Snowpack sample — Buffalo Mountain, Silverthorne, Colorado, USA (1/25/25, 10:11 AM MST)
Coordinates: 39.6222, -106.1139
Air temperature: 22 °F
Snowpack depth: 110 cm
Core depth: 30 cm
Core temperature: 42.8 °F
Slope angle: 12°, slope face: 102°
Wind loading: high
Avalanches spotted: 0
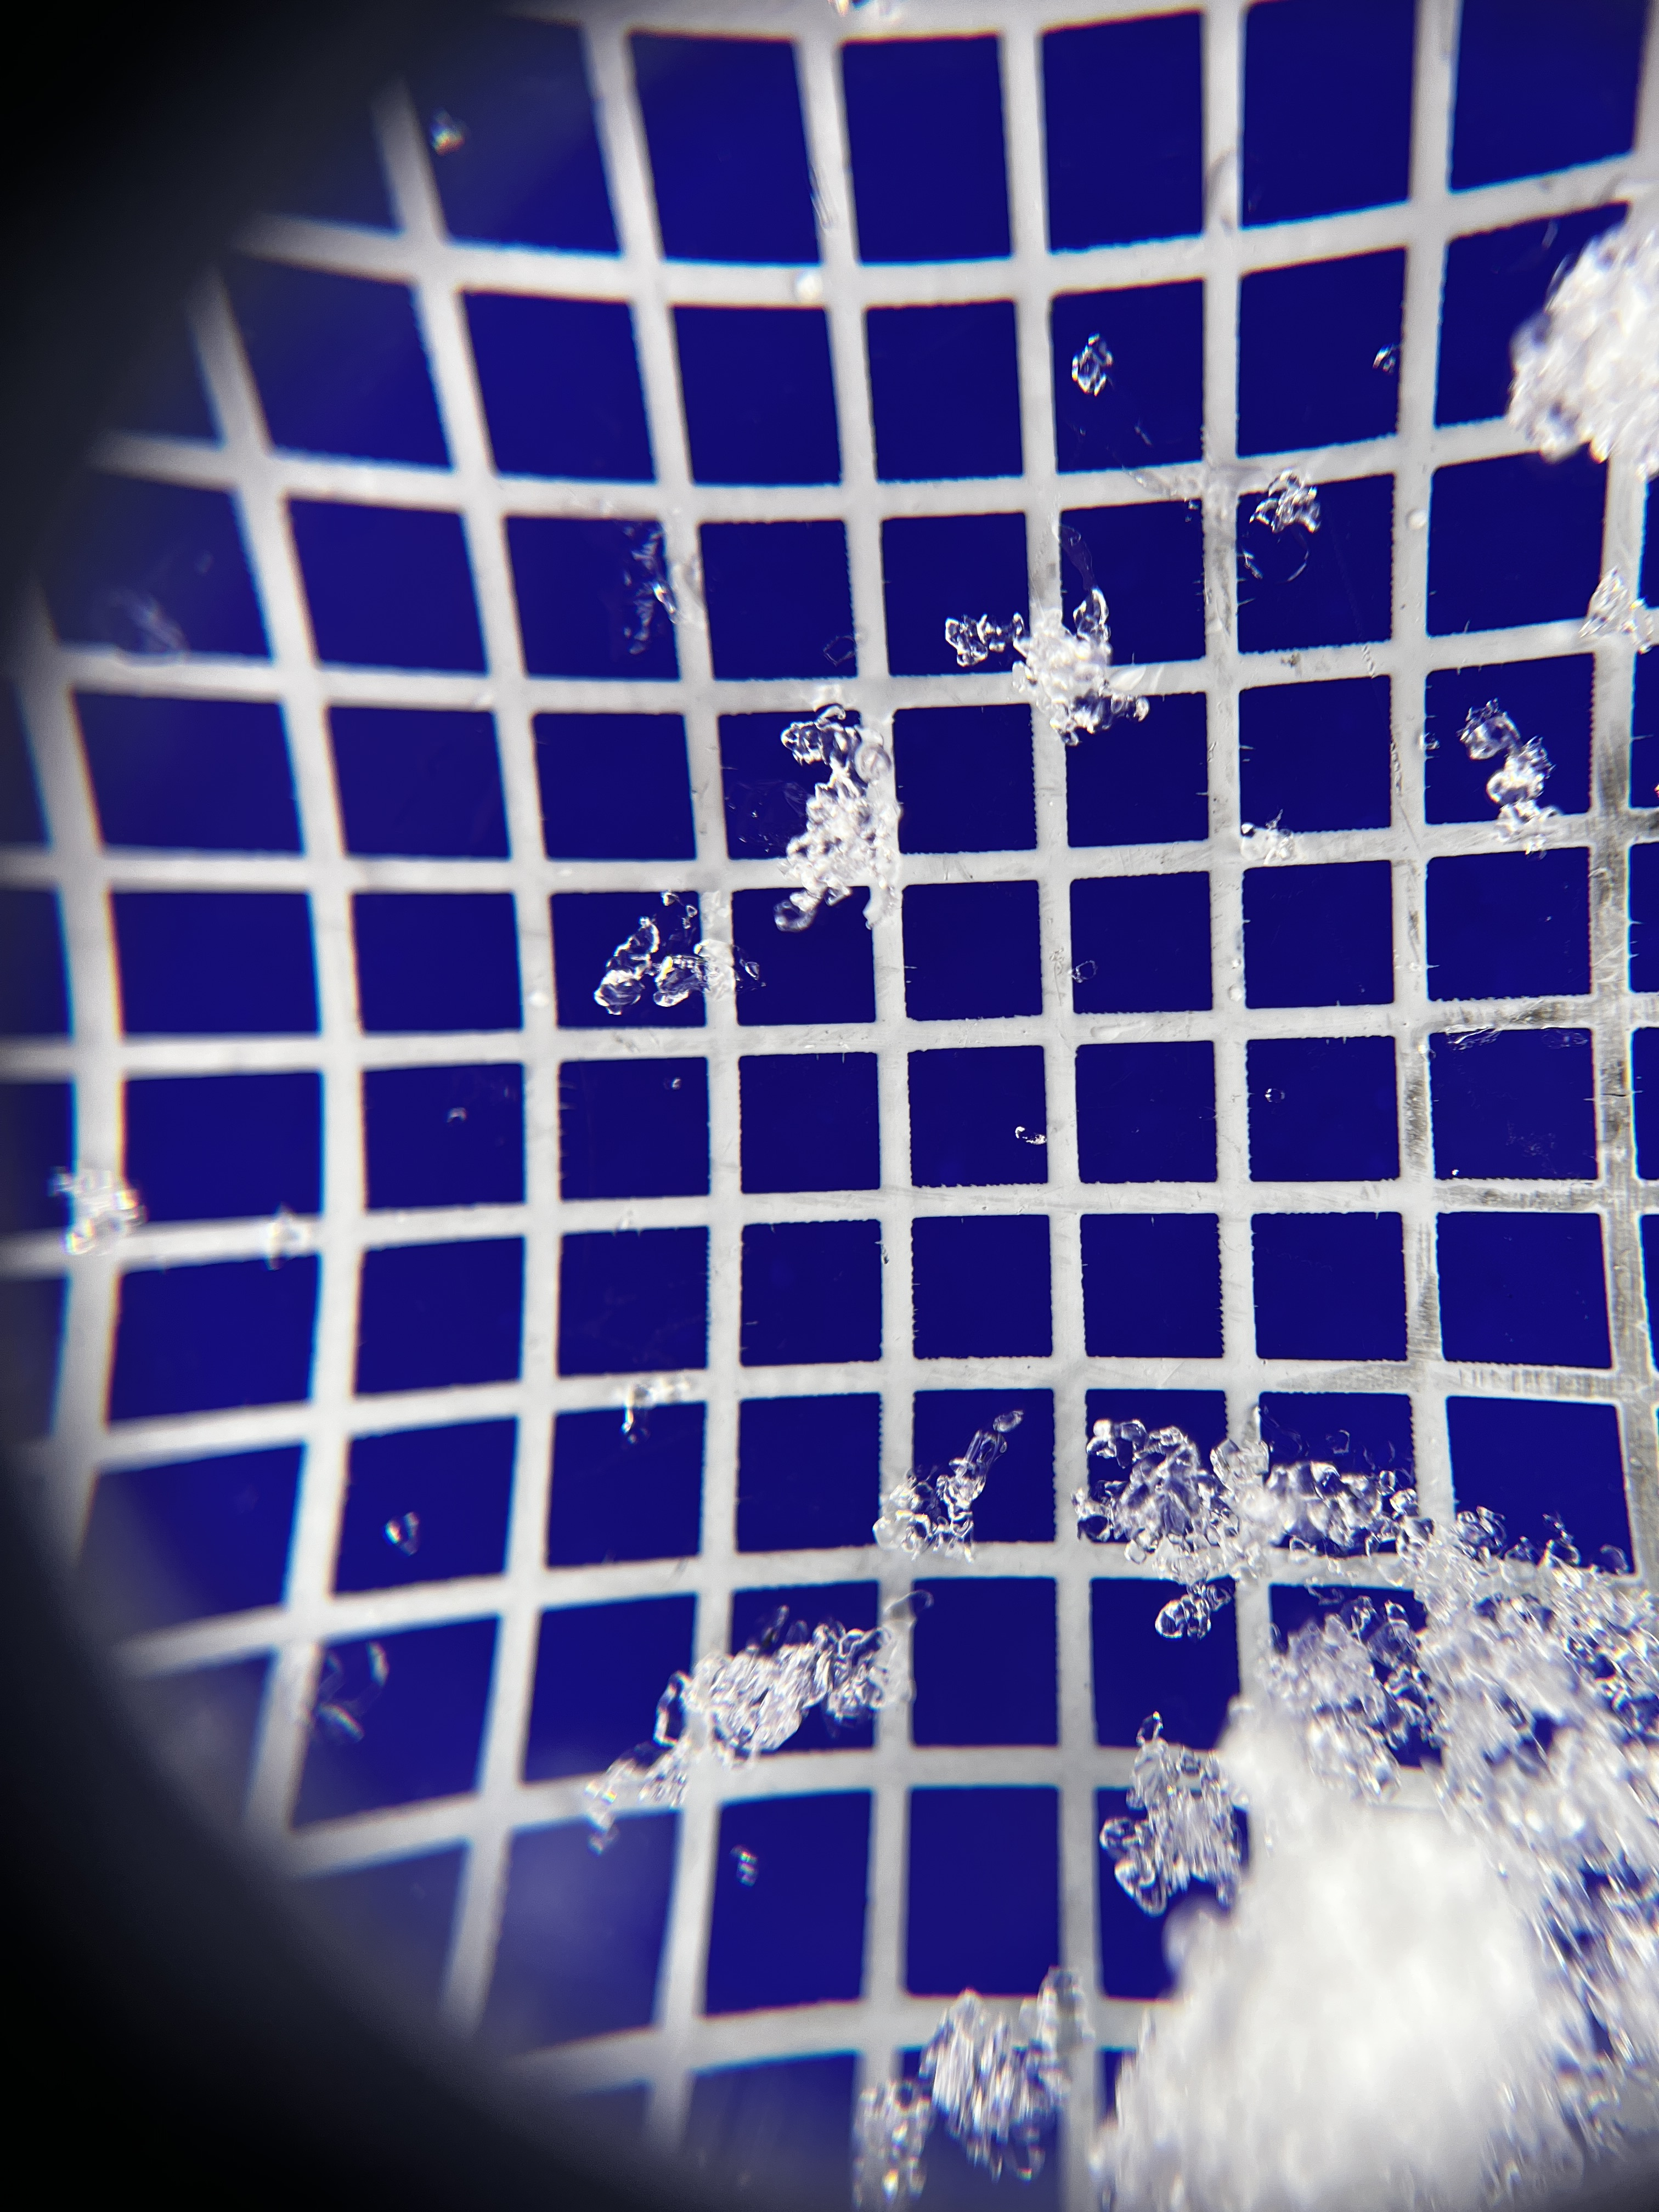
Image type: magnified_profile
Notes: No avalanches nearby, collected on the outskirts of a fire break 15 meters from the treeline, on way to Buffalo and Red Mountain